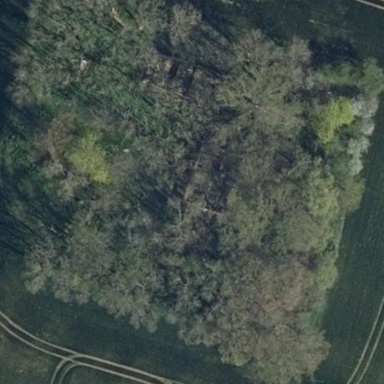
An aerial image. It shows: Forest area.